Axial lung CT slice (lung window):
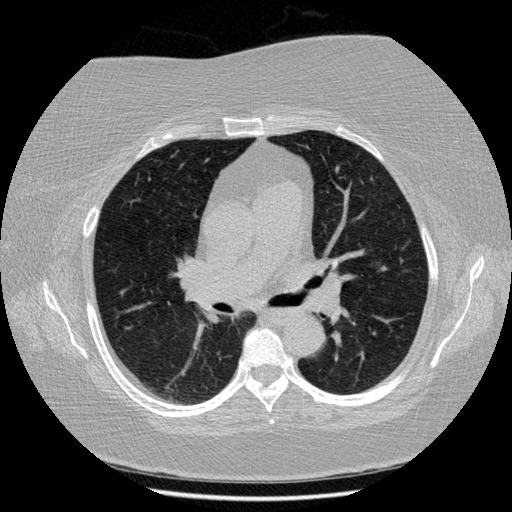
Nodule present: no